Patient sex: M
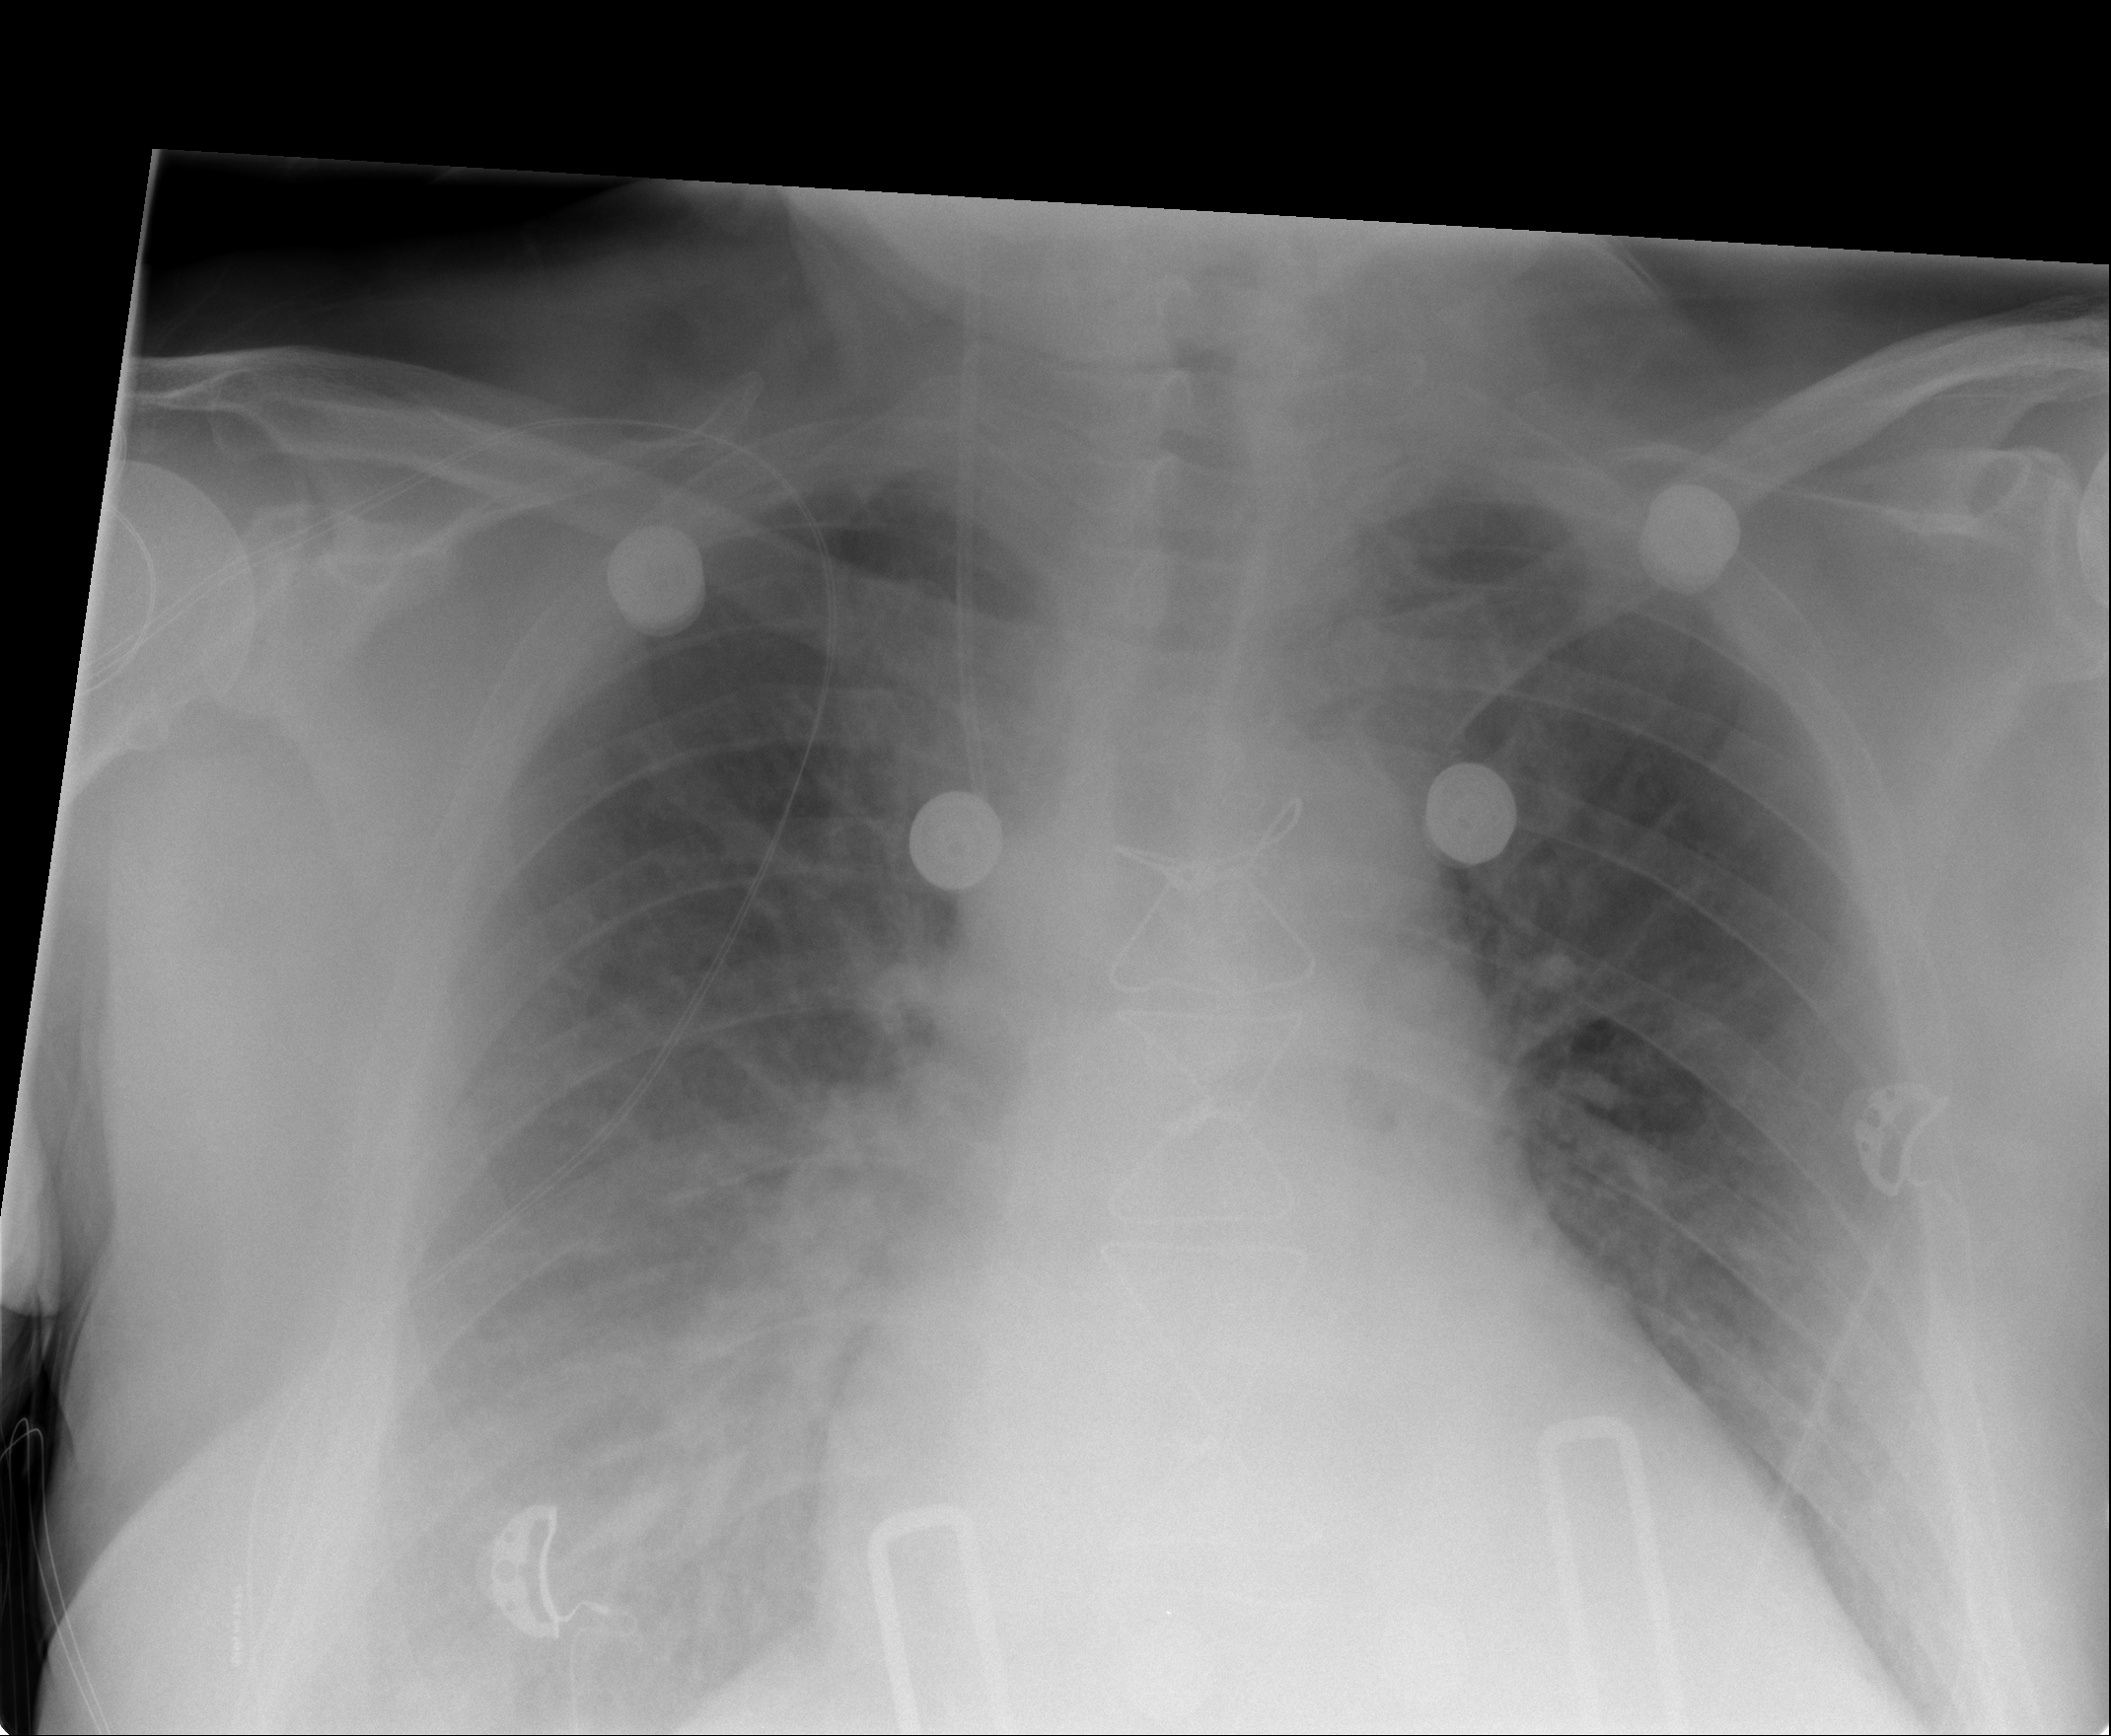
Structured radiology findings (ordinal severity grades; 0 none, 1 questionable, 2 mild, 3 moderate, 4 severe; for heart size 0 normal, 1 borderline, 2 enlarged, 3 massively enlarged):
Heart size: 2
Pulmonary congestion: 3
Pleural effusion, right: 2
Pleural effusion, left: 2
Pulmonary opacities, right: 0
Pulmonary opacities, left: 0
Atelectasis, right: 0
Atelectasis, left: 0